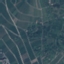
Land use / land cover: PermanentCrop